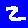
Digit: 2